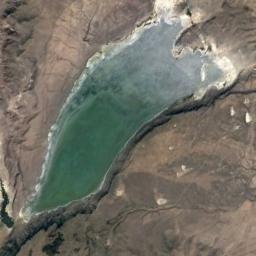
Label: lake